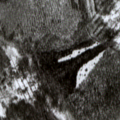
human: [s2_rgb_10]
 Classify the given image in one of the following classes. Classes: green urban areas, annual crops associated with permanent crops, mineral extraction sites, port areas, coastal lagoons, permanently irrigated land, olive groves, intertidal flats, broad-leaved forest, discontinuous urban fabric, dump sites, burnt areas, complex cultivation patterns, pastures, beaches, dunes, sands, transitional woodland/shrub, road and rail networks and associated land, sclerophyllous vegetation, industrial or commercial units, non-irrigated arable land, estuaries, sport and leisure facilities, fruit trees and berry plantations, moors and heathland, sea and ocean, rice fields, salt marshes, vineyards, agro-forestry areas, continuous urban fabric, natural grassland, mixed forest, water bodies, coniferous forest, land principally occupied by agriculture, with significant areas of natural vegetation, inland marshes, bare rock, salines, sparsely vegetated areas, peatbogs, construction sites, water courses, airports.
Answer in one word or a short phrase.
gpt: coniferous forest, mixed forest